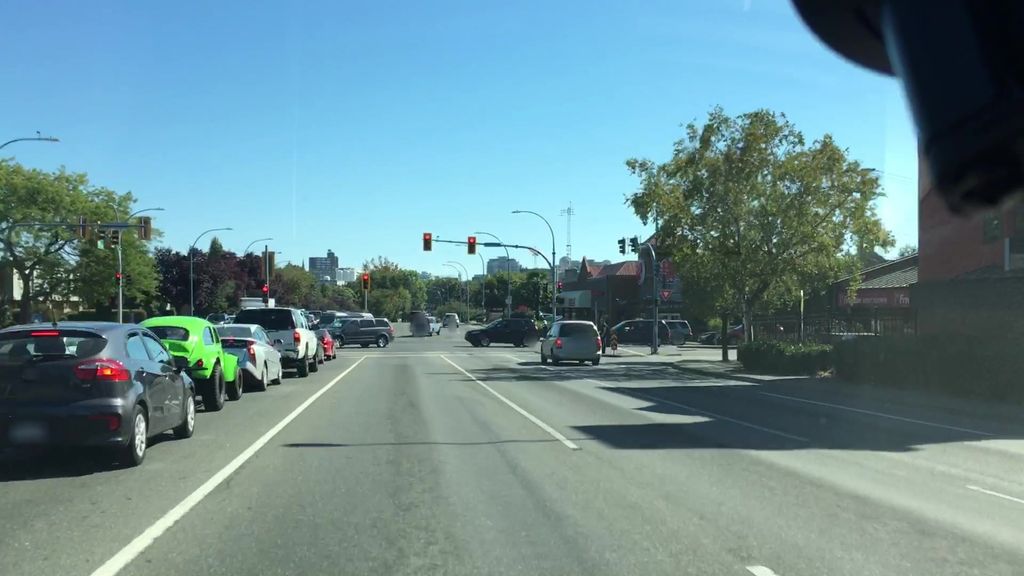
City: victoria